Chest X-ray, AP view. Patient: 31 years old, sex F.
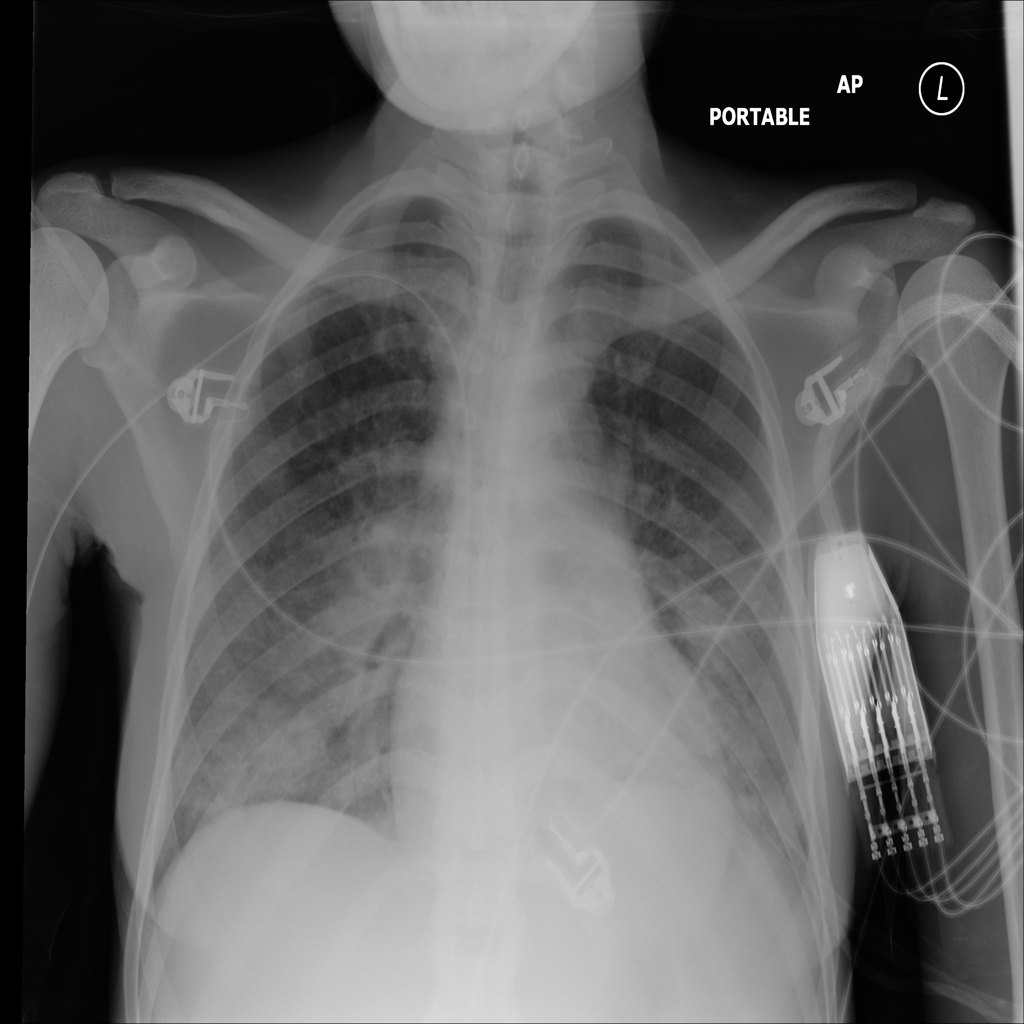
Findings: Infiltration